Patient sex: F
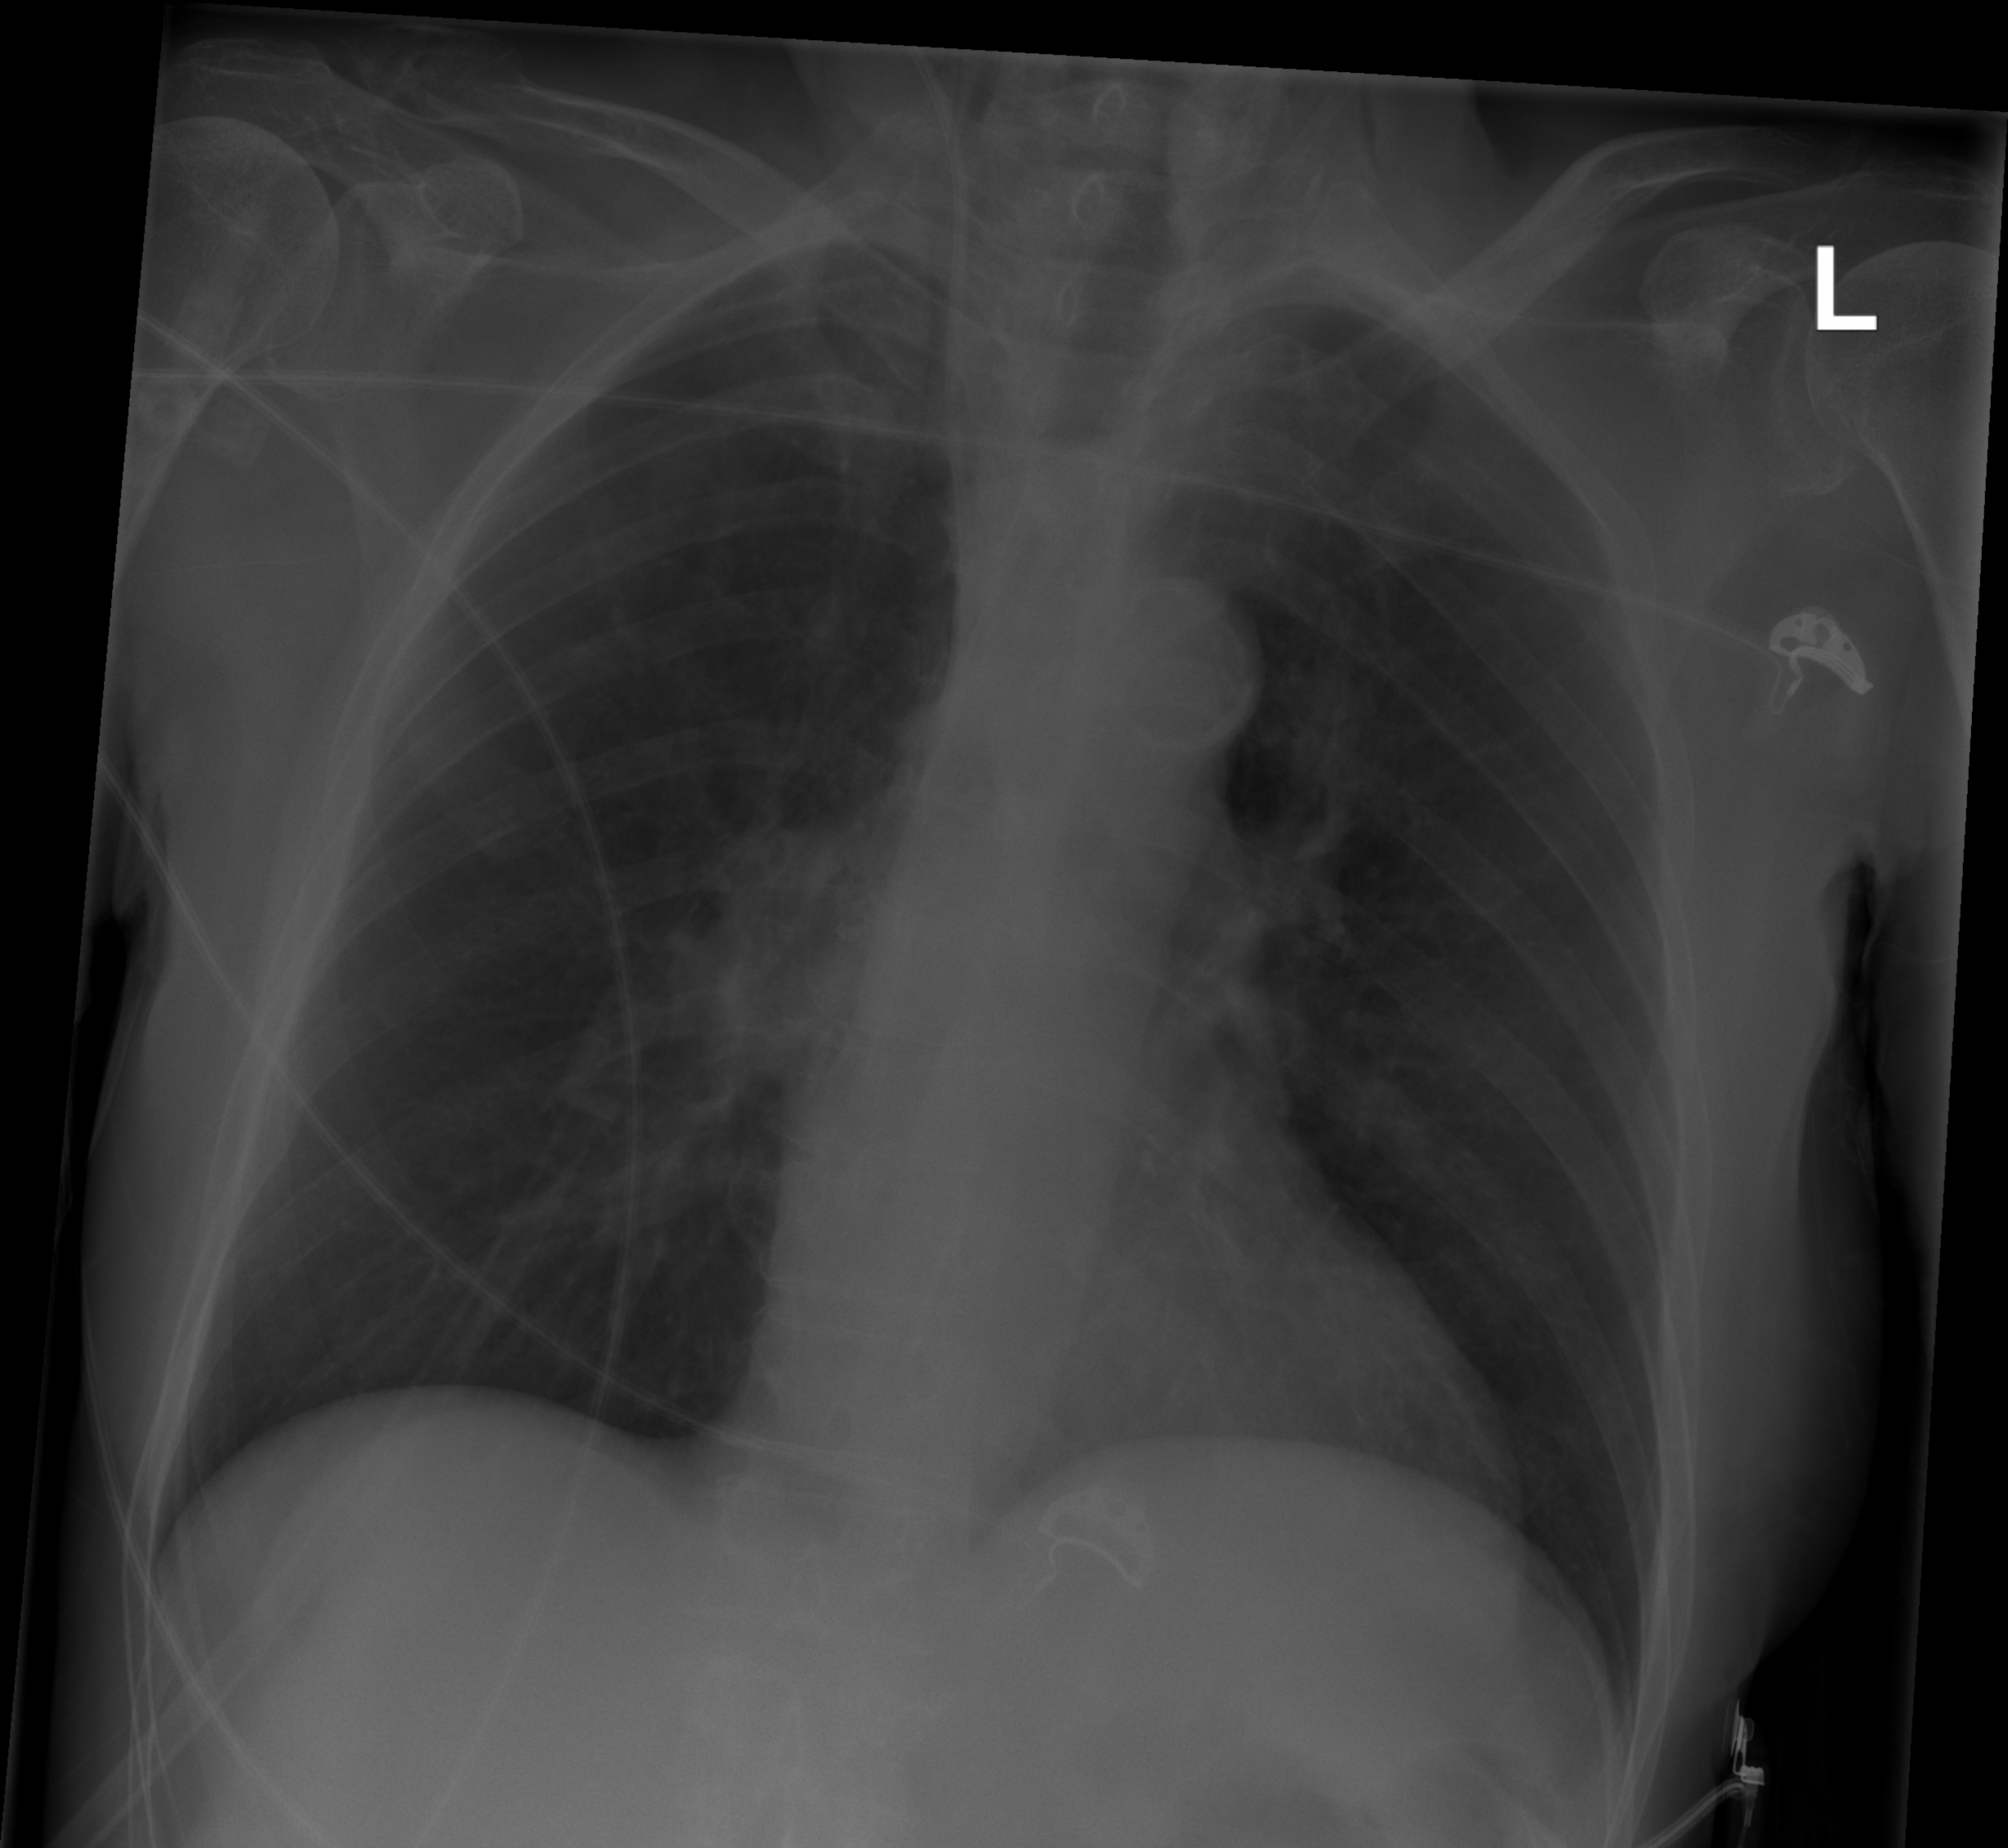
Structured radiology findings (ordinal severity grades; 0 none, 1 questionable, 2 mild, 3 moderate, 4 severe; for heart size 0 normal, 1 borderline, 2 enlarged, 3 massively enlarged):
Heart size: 0
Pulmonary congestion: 0
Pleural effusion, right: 0
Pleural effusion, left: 0
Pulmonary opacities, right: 0
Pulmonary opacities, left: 0
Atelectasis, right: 1
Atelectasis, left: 0